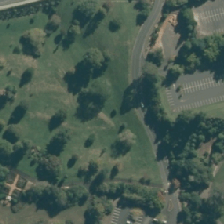
Land cover: urban_parkland